Field crop: maize
Growth stage: 1
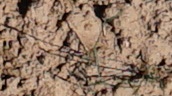
Species: lolium